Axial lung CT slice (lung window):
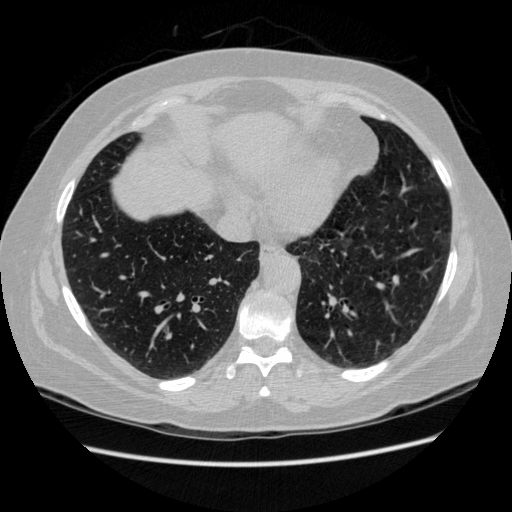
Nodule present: no